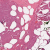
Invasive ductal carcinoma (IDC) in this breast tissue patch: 0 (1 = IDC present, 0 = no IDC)